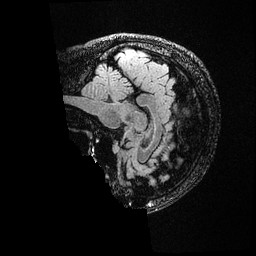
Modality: FLAIR
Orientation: sagittal
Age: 33
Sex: female
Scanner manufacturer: ge
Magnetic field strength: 3 T
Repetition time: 4.802 s
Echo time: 0.1171 s